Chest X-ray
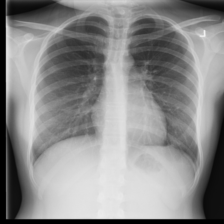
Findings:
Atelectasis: negative
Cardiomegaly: negative
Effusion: negative
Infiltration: negative
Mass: negative
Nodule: negative
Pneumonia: negative
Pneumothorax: negative
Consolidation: negative
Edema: negative
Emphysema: negative
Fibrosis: negative
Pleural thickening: negative
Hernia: negative